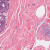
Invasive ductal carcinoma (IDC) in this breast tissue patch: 0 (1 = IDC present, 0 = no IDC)